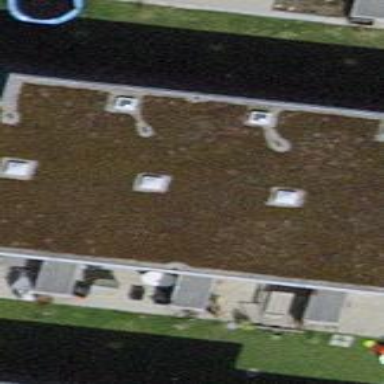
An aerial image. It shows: Building with flat roof.